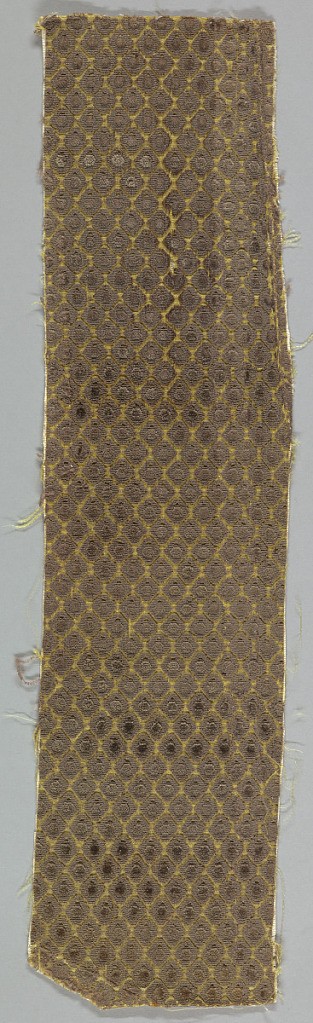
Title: Fragment
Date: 18th century
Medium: silk Technique: velvet
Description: Small diaper pattern in purple and yellow.